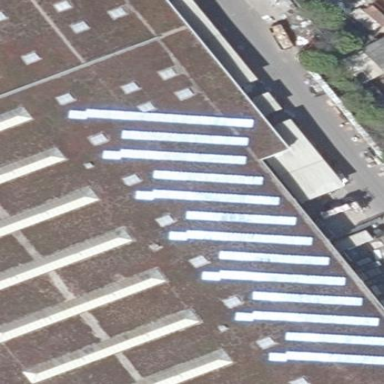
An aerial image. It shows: View of roof of building.